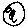
Label: moon